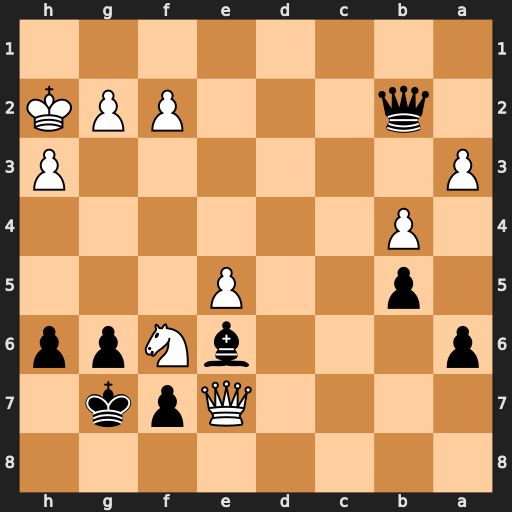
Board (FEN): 8/4Qpk1/p3bNpp/1p2P3/1P6/P6P/1q3PPK/8
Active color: b
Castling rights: -
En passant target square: -
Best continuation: Qxe5+ g3 Qxf6